Question: Helo.
I read a lot here and on other sites, but it seems that no one have a working solution for using fragments as wizard like app.
I try to implement one, but got some problems at the moment.
Here is the Activity XML with placeholder for Step-Fragments:
'''
<?xml version="1.0" encoding="utf-8"?>
<RelativeLayout xmlns:android="http://schemas.android.com/apk/res/android"
xmlns:ads="http://schemas.android.com/apk/lib/com.google.ads"
android:layout_width="match_parent"
android:layout_height="match_parent" >
<FrameLayout
android:id="@+id/fragment_container"
android:layout_width="match_parent"
android:layout_height="wrap_content"
android:layout_above="@+id/cmd_previous"
android:layout_alignParentTop="true" >
</FrameLayout>
<Button
android:id="@+id/cmd_previous"
android:layout_width="wrap_content"
android:layout_height="wrap_content"
android:layout_alignParentBottom="true"
android:layout_alignParentLeft="true"
android:layout_alignRight="@+id/center_separator_buttons"
android:text="@string/rpz_cmd_perv" />
<View
android:id="@+id/center_separator_buttons"
style="@style/wd_center_aligner"
android:layout_alignParentBottom="true" />
<Button
android:id="@+id/cmd_next"
android:layout_width="wrap_content"
android:layout_height="wrap_content"
android:layout_alignLeft="@+id/center_separator_buttons"
android:layout_alignParentBottom="true"
android:layout_alignParentRight="true"
android:text="@string/rpz_cmd_next" />
</RelativeLayout>
'''
In OnCreate I add the first step to the activity:
'''
@Override
protected void onCreate(Bundle savedInstanceState) {
super.onCreate(savedInstanceState);
setContentView(R.layout.activity_report_wizard);
if (this.getIntent().getExtras() != null) {
Bundle extra = this.getIntent().getExtras();
if (extra.containsKey(ISelected.ID_KEY)) {
_ID = extra.getLong(ISelected.ID_KEY);
}
}
if (findViewById(R.id.fragment_container) != null && savedInstanceState == null) {
_ReportTypeAndName = new ReportWizardTypeAndNameFragment();
_ReportTypeAndName.setArguments(getIntent().getExtras());
getSupportFragmentManager().beginTransaction().add(R.id.fragment_container, _ReportTypeAndName).commit();
}
}
'''
The NEXT-button replace the current Fragment with new one. This seems to work fine.
'''
private void runNext(View view) {
switch (_CurrentPage) {
case ReportTypeAndName:
_ReportSelect = new ReportWizardSelectFragment();
_ReportSelect.setArguments(getIntent().getExtras());
getSupportFragmentManager().beginTransaction().replace(R.id.fragment_container, _ReportSelect).addToBackStack(null).commit();
_CurrentPage = ReportWizardPage.ReportSelect;
break;
case ReportSelect:
_CurrentPage = ReportWizardPage.ReportPreview;
break;
case ReportPreview:
_CurrentPage = ReportWizardPage.None;
break;
default:
break;
}
}
'''
But on the PREVIOUS-Button, this doesn't work.
'''
private void runPrevious(View view) {
switch (_CurrentPage) {
case ReportTypeAndName:
// Umstellung des Typs
_CurrentPage = ReportWizardPage.None;
this.finish();
break;
case ReportSelect:
_ReportTypeAndName = new ReportWizardTypeAndNameFragment();
_ReportTypeAndName.setArguments(getIntent().getExtras());
getSupportFragmentManager().beginTransaction().replace(R.id.fragment_container, _ReportTypeAndName).commit();
_CurrentPage = ReportWizardPage.ReportTypeAndName;
break;
case ReportPreview:
_CurrentPage = ReportWizardPage.ReportSelect;
break;
default:
break;
}
}
'''
I got the following Error (LogCat):
'''
FATAL EXCEPTION: main
android.view.InflateException: Binary XML file line #13: Error inflating class fragment
at android.view.LayoutInflater.createViewFromTag(LayoutInflater.java:697)
at android.view.LayoutInflater.rInflate(LayoutInflater.java:739)
at android.view.LayoutInflater.inflate(LayoutInflater.java:489)
at android.view.LayoutInflater.inflate(LayoutInflater.java:396)
at de.webducer.android.worktime.beta.ui.fragment.ReportWizardTypeAndNameFragment.onCreateView(ReportWizardTypeAndNameFragment.java:40)
at android.support.v4.app.FragmentManagerImpl.moveToState(FragmentManager.java:870)
at android.support.v4.app.FragmentManagerImpl.moveToState(FragmentManager.java:1080)
at android.support.v4.app.BackStackRecord.run(BackStackRecord.java:622)
at android.support.v4.app.FragmentManagerImpl.execPendingActions(FragmentManager.java:1416)
at android.support.v4.app.FragmentManagerImpl$1.run(FragmentManager.java:420)
at android.os.Handler.handleCallback(Handler.java:605)
at android.os.Handler.dispatchMessage(Handler.java:92)
at android.os.Looper.loop(Looper.java:137)
at android.app.ActivityThread.main(ActivityThread.java:4424)
at java.lang.reflect.Method.invokeNative(Native Method)
at java.lang.reflect.Method.invoke(Method.java:511)
at com.android.internal.os.ZygoteInit$MethodAndArgsCaller.run(ZygoteInit.java:784)
at com.android.internal.os.ZygoteInit.main(ZygoteInit.java:551)
at dalvik.system.NativeStart.main(Native Method)
Caused by: java.lang.IllegalArgumentException: Binary XML file line #13: Duplicate id 0x7f05008b, tag null, or parent id 0x0 with another fragment for de.webducer.android.worktime.beta.ui.fragment.ReportTypeSelectorSpinnerFragment
at android.support.v4.app.FragmentActivity.onCreateView(FragmentActivity.java:275)
at android.view.LayoutInflater.createViewFromTag(LayoutInflater.java:669)
... 18 more
'''
The line 40 of the Fragment is the inflater of them
'''
@Override
public View onCreateView(LayoutInflater inflater, ViewGroup container, Bundle savedInstanceState) {
return inflater.inflate(R.layout.frag_report_wizard_1, container, false);
}
'''
How can I bind (add/remove) the fragments without getting duplicate IDs? Or how can I reuse the fragment without new View-Initialization?

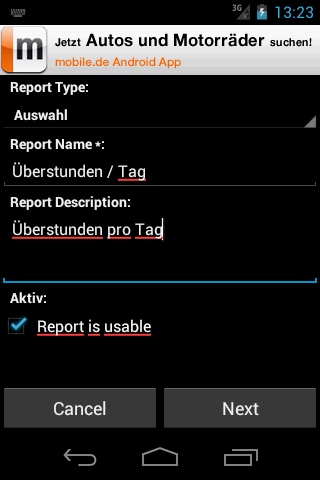
Answer: I use support library v4 and Sherlock Actionbar.
After some tries with and without BackStack and simplifying the layout of step fragments, I finaly found the reason for the exception.
I use a fragment (selction spinner) in my first step fragmen (see XML-layout)
'''
<?xml version="1.0" encoding="utf-8"?>
<RelativeLayout xmlns:android="http://schemas.android.com/apk/res/android"
android:layout_width="match_parent"
android:layout_height="match_parent" >
<TextView
android:id="@+id/lbl_report_type"
style="@style/wd_field_label"
android:layout_alignParentLeft="true"
android:layout_alignParentTop="true"
android:text="@string/rpz_lbl_report_type" />
<fragment
android:id="@+id/frag_report_type_spinner"
android:layout_width="match_parent"
android:layout_height="wrap_content"
android:layout_alignParentLeft="true"
android:layout_below="@+id/lbl_report_type"
class="de.webducer.android.ReportTypeSelectorSpinnerFragment" />
<TextView
android:id="@+id/lbl_report_name"
style="@style/wd_field_label"
android:layout_alignParentLeft="true"
android:layout_below="@+id/frag_report_type_spinner"
android:text="@string/rpz_lbl_report_name" />
<EditText
android:id="@+id/report_name"
style="@style/wd_text_edit_pref"
android:layout_alignParentLeft="true"
android:layout_below="@+id/lbl_report_name"
android:hint="@string/rpz_hint_report_name" />
<TextView
android:id="@+id/lbl_report_comment"
style="@style/wd_field_label"
android:layout_alignParentLeft="true"
android:layout_below="@+id/report_name"
android:text="@string/rpz_lbl_report_comment" />
<EditText
android:id="@+id/report_comment"
style="@style/wd_text_multi_edit_pref"
android:layout_alignParentLeft="true"
android:layout_below="@+id/lbl_report_comment"
android:hint="@string/rpz_hint_report_comment" />
<TextView
android:id="@+id/lbl_active"
style="@style/wd_field_label"
android:layout_alignParentLeft="true"
android:layout_below="@+id/report_comment"
android:text="@string/lbl_active" />
<CheckBox
android:id="@+id/report_type_active"
style="@style/wd_text_edit_pref"
android:layout_alignParentLeft="true"
android:layout_below="@+id/lbl_active"
android:checked="true"
android:text="@string/rpz_hint_report_type_active" />
</RelativeLayout>
'''
Ithis fragment produced the exception because the fragment tries in onCreateView to inflate the fragment. And this one is already in FragmentManager with the given ID.
My solution is now to destroy the fragment bevore replace with new one or before call from back stack.
'''
private void runPrevious(View view) {
switch (_CurrentPage) {
case ReportTypeAndName:
// Umstellung des Typs
_CurrentPage = ReportWizardPage.None;
this.finish();
break;
case ReportSelect:
if (getSupportFragmentManager().findFragmentById(R.id.frag_report_type_spinner) != null) {
getSupportFragmentManager().beginTransaction()
.remove(getSupportFragmentManager().findFragmentById(R.id.frag_report_type_spinner)).commit();
}
getSupportFragmentManager().popBackStack();
// Umstellung des Typs
_CurrentPage = ReportWizardPage.ReportTypeAndName;
break;
case ReportPreview:
_CurrentPage = ReportWizardPage.ReportSelect;
break;
default:
break;
}
setButtonState();
}
'''
I hope, this help othesr, who tries to implement wizards.